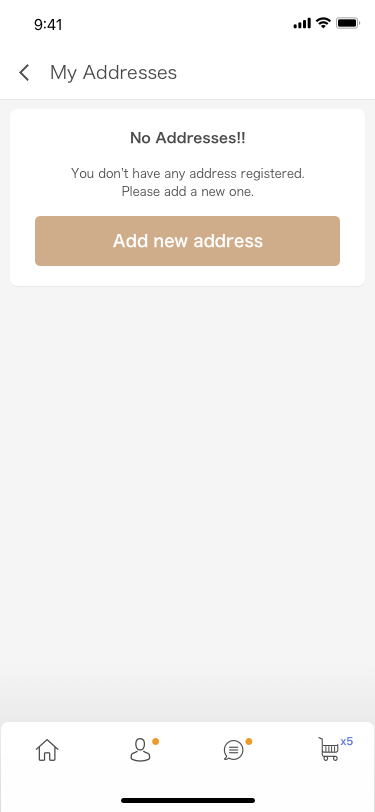
Text in this UI design:
You don’t have any address registered.
Please add a new one.
No Addresses!!
My Addresses